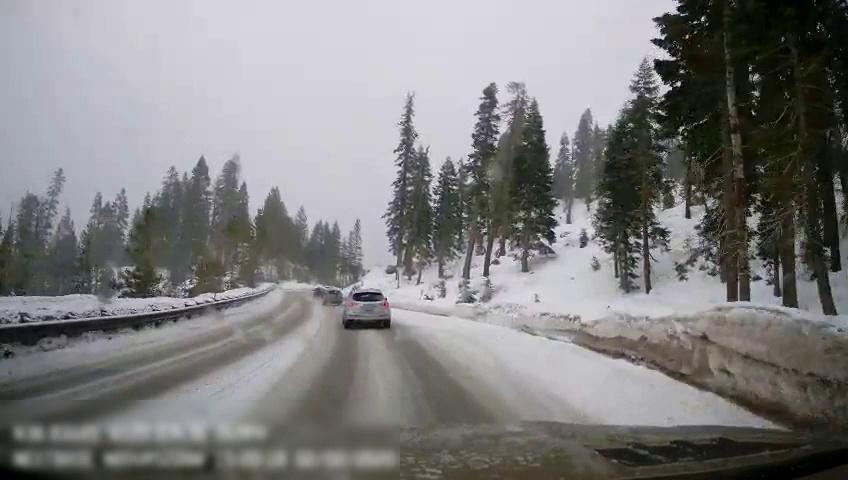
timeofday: Day
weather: Snowy
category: Drivable Space
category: Vehicles | SUV
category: Vehicles | Car
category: Vehicles | Car